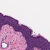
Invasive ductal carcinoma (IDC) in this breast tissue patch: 0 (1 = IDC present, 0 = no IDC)